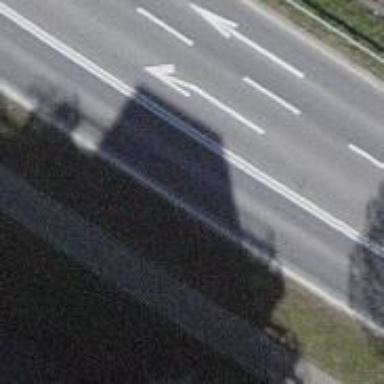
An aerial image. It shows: Primary road with asphalt surface.